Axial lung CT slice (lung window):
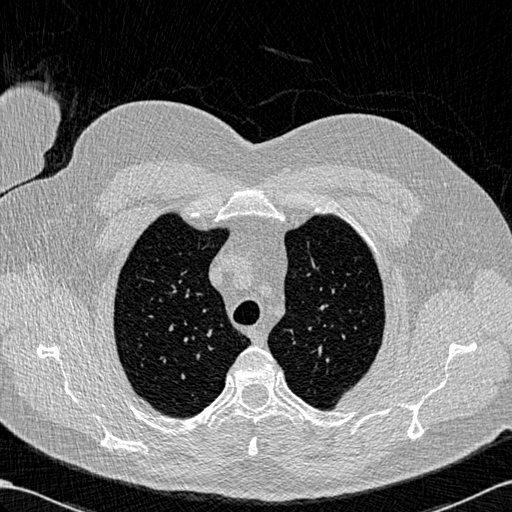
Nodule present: no